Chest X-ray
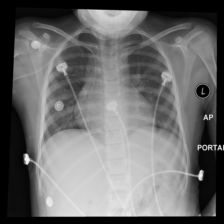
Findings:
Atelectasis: negative
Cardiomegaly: negative
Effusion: negative
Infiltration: negative
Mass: negative
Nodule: negative
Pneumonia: negative
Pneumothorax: negative
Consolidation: negative
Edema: negative
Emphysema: negative
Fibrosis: negative
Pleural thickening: negative
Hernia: negative